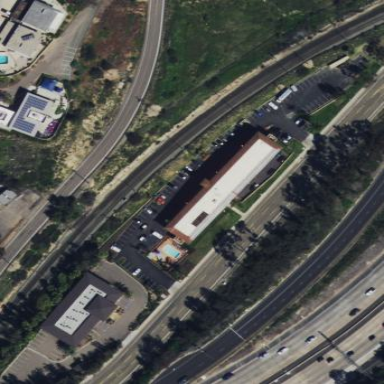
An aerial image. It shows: Motel building.